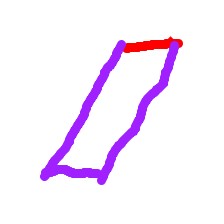
Shape: parallelogram